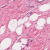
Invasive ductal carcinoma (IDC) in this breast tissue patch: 0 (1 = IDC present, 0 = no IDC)